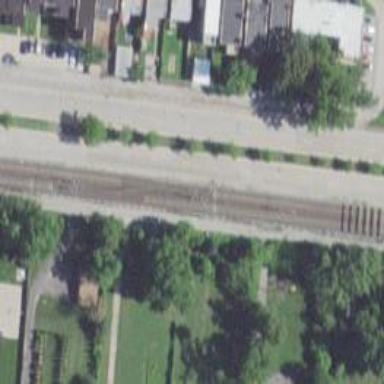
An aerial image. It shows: Light rail railway line with electrification through contact lines.